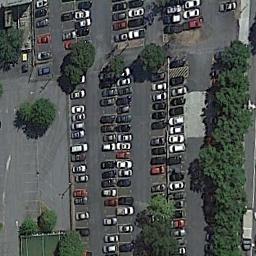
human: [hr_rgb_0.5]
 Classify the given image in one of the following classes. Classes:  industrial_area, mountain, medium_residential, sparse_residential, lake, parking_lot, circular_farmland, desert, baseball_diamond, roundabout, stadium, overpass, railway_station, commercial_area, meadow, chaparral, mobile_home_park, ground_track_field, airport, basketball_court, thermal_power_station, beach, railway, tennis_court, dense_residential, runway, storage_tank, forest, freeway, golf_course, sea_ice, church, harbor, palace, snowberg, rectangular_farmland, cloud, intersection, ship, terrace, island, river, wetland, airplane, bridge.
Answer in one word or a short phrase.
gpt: parking_lot